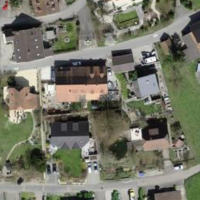
EUNIS habitat code: 55
Species observed at this site:
Cucurbita ficifolia